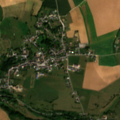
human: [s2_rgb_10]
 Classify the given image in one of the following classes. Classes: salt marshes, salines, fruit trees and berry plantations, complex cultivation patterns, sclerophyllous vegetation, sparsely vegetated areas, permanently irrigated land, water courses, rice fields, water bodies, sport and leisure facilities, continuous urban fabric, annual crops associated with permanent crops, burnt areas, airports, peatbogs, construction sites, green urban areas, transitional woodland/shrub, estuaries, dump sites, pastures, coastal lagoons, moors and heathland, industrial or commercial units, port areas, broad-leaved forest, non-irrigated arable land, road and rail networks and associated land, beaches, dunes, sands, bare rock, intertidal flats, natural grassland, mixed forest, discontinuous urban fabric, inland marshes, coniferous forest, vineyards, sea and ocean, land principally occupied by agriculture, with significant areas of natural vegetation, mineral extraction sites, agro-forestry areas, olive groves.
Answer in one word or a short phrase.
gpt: discontinuous urban fabric, non-irrigated arable land, pastures, complex cultivation patterns, land principally occupied by agriculture, with significant areas of natural vegetation